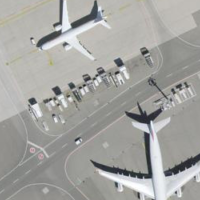
EUNIS habitat code: 57
Species observed at this site:
Buteo buteo